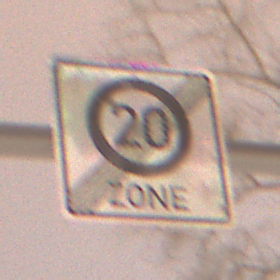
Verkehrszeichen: EndeZone20
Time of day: Night
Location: Outdoor (Urban)
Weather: Overcast
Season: Winter
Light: Artificial